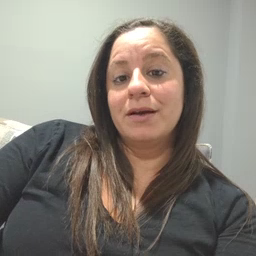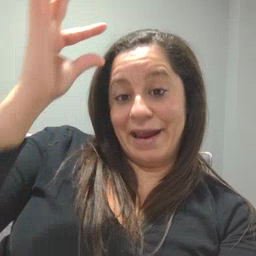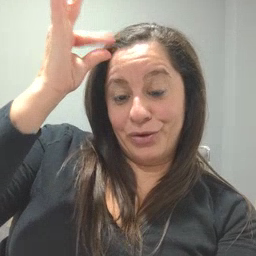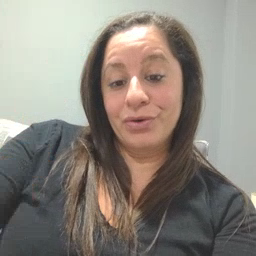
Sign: hair